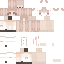
A female skeleton skin with pale skin, wearing blonde long hair dressed in a blue robe top and brown pants, featuring a closed mouth.